Question: I need a help
I have 2 models: Attorney and Powers.
Where: 'Attorney' HABTM 'Powers'
When I add a new Attorney, I select many checkboxes that correspond to the Powers.
My question is: When I edit an Attorney, how do make the checkboxes appear selected? They'r do'nt.
The the part of edit.ctp
'''
<div class="control-group">
<label class="control-label">Poderes:</label>
<div class="controls">
<?php foreach ($poderes as $power): ?>
<div class="checkbox tooltip" title="<?php echo $power['Power']['texto'] ?>">
<input type="checkbox" value="<?php echo $power['Power']['id'] ?>" />
<label><?php echo $power['Power']['resumo'] ?></label>
</div>
'''
My edit controller.
'''
function edit($id = null) {
$this->set('poderes',$this->Attorney->Power->find('all'));
$this->Attorney->id = $id;
if ($this->request->is('get')) {
$this->request->data = $this->Attorney->read();
} else {
if ($this->Attorney->save($this->request->data) {
$this->Session->setFlash('Usuario editado com sucesso!', 'default', array('class' => 'flash_sucess'));
$this->redirect(array('action' => 'pesquisar'));
}
}
'''
EDIT: IMAGE OF THE RESULT USING '$this->Form->input('Power', array('checkbox' => 'multiple'));'

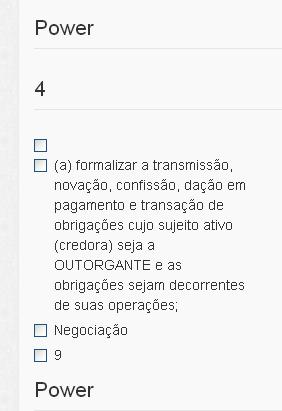
Answer: You should make proper use of the Form helper, then all you need to do is reading a list of 'Power's, and passing 'checkbox' as the value for the 'multiple' option to 'FormHelper::input()'. CakePHP will do the rest and check the appropriate checkboxes.
<URL>
<URL>
<URL>
Also you should follow CakePHPs naming conventions and use english for model/(view)variable names etc, ie don't use 'poderes', use the appropriate plural of 'Power', which is 'powers'.
'''
...
$this->set('powers', $this->Attorney->Power->find('list'));
$this->Attorney->id = $id;
...
'''
Note that <URL>!
'''
...
echo $this->Form->input('Power', array('multiple' => 'checkbox'));
...
'''